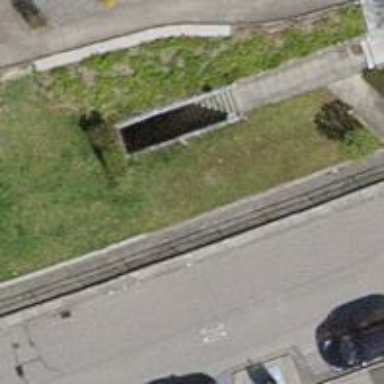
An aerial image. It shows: Set of concrete steps.